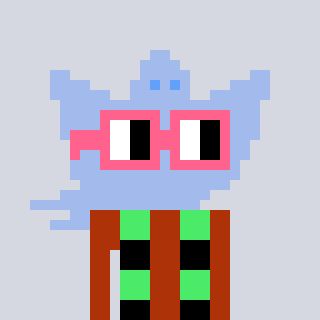
a pixel art character with square pink glasses, a ghost-B-shaped head and a hotbrown-colored body on a cool background